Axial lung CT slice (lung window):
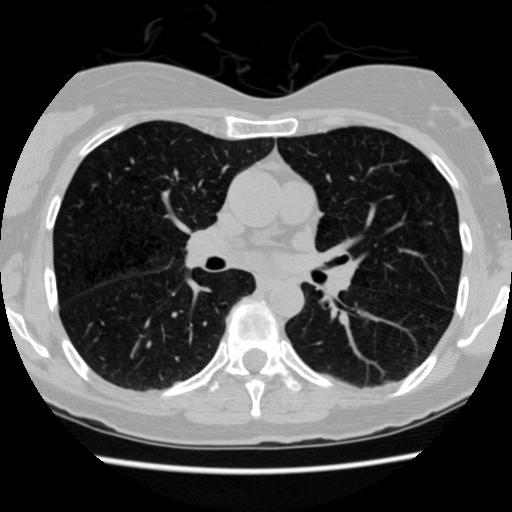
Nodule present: no